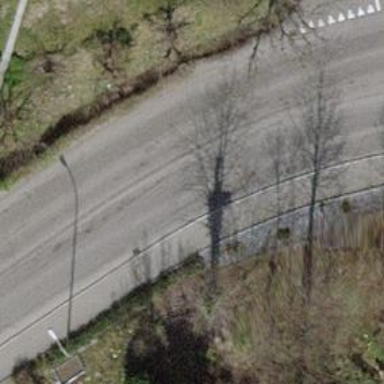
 alongside abandoned railway track. The road also features designated cycle lane."